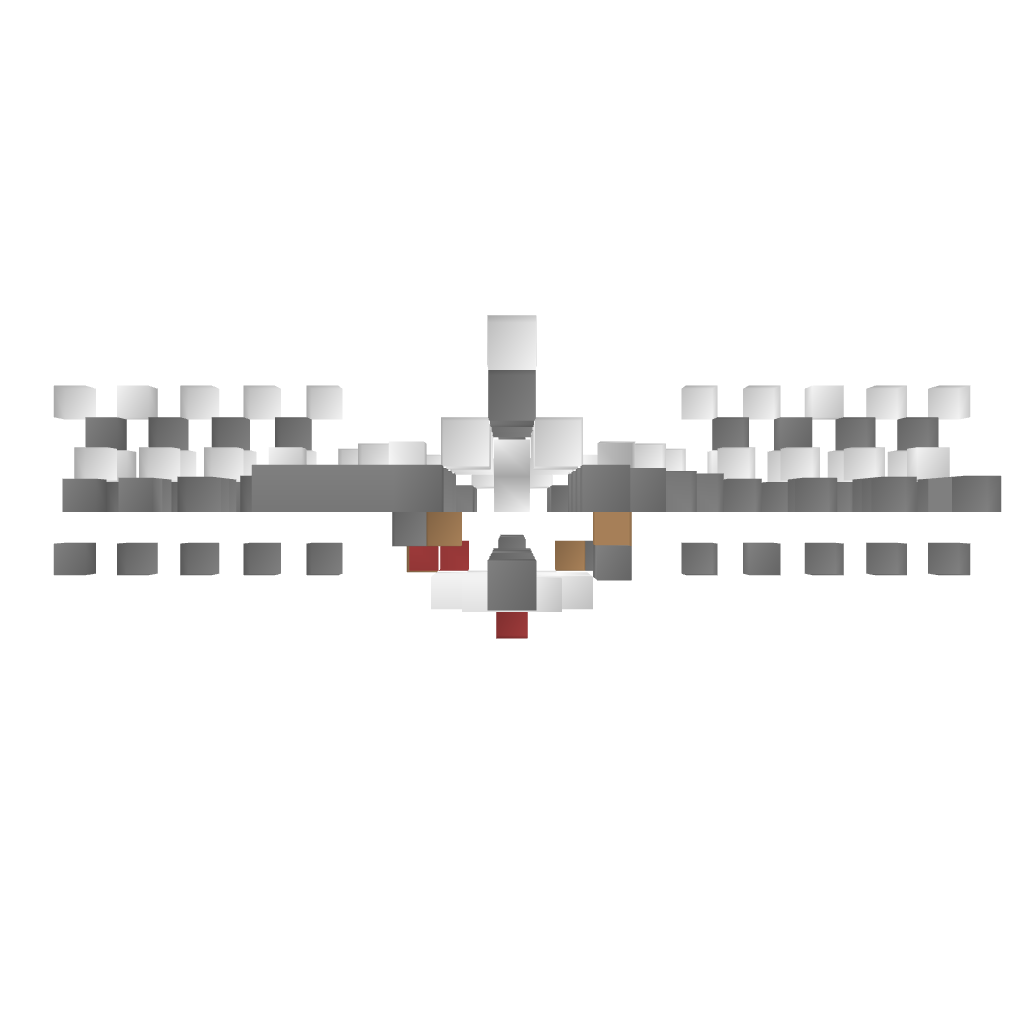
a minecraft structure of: Liveable Satelite bad low quality